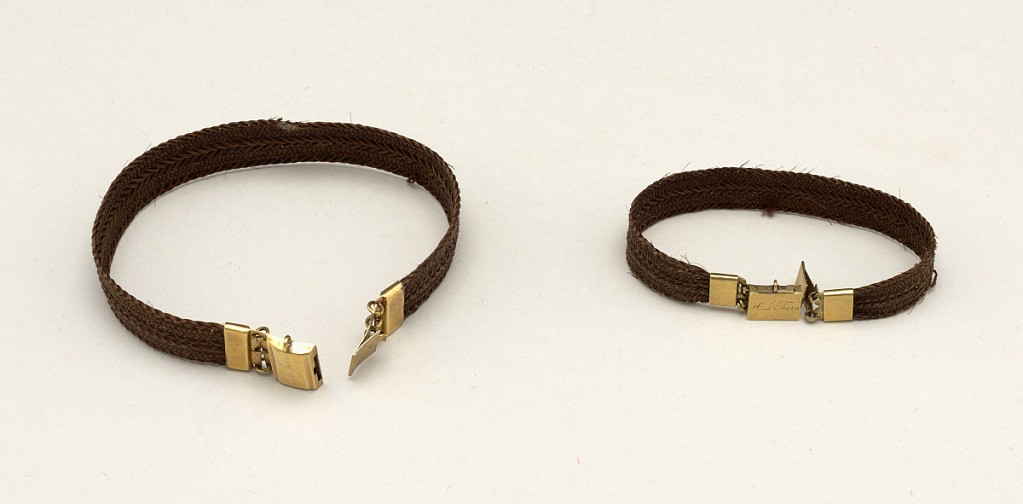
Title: Bracelets
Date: mid-19th century
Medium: Hair, gold
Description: A) Bracelet composed of a flat band of brown hair with gold clasp marked: "H. L. Thorn".
B) Bracelet composed of a flat band of brown hair with gold clasp marked "E. A. Thorn".